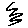
Label: zigzag